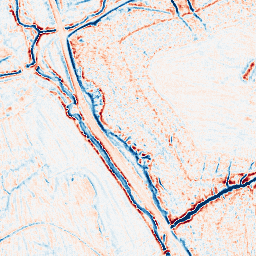
Category: edge_preserving
Decomposition family: bilateral
Decomposition parameters: d: 9
sigma_color: 100
sigma_space: 100
Upsampling method: fft_zeropad
Upsampling parameters: scale: 2
Upsampling scale: 2